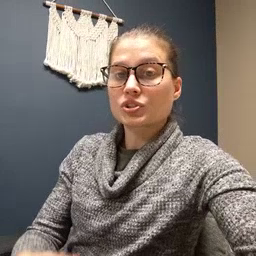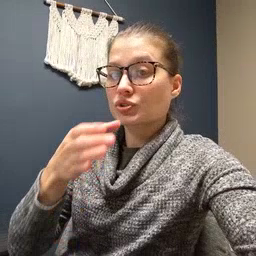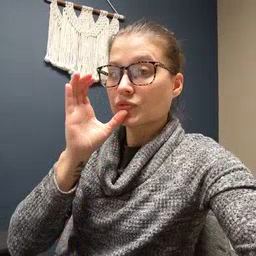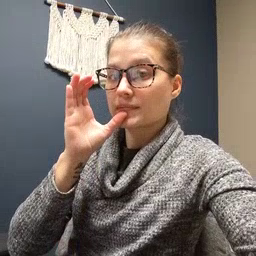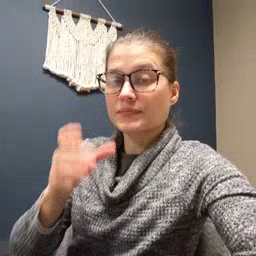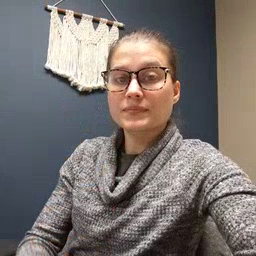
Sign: drink